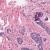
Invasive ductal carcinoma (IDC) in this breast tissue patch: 0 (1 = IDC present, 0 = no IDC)